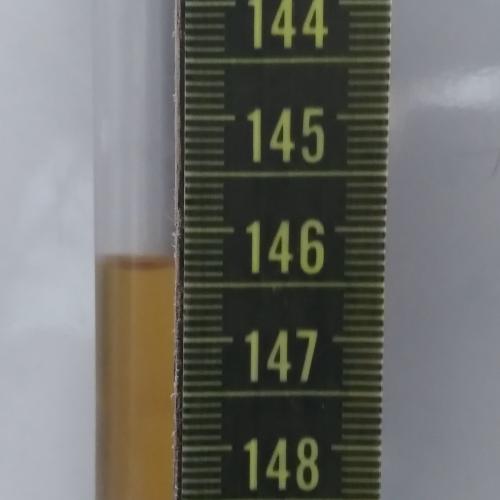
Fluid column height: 146.3 cm